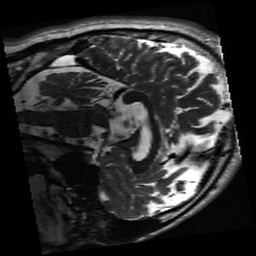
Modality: inplaneT2
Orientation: sagittal